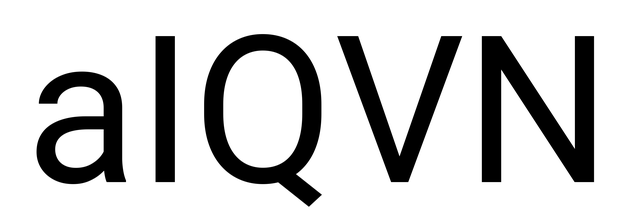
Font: Roboto_Regular